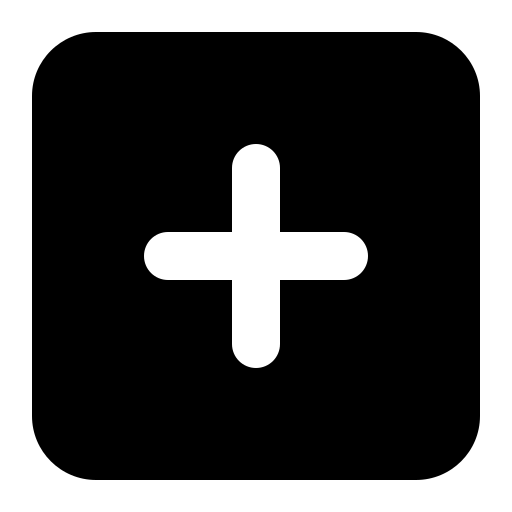
Tags: icon, FontAwesome, fa-icon, solid, square, plus